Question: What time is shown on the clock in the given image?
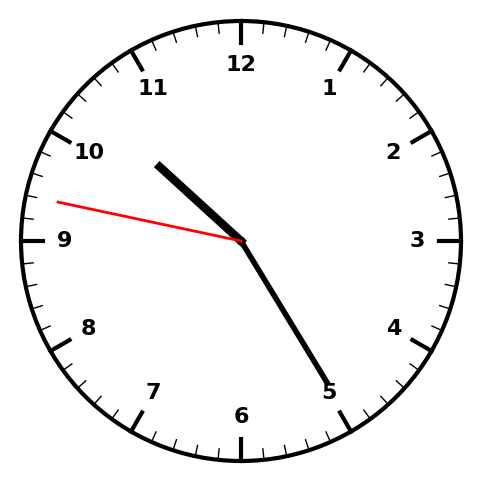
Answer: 10:24:47